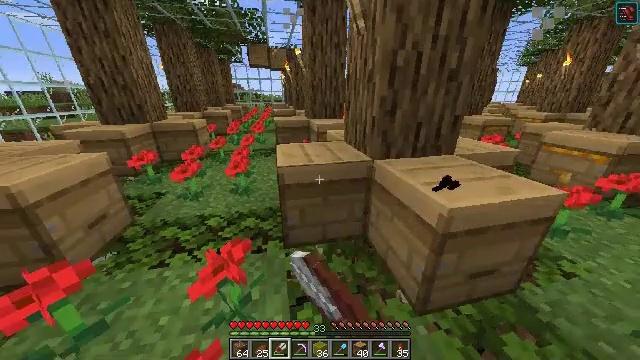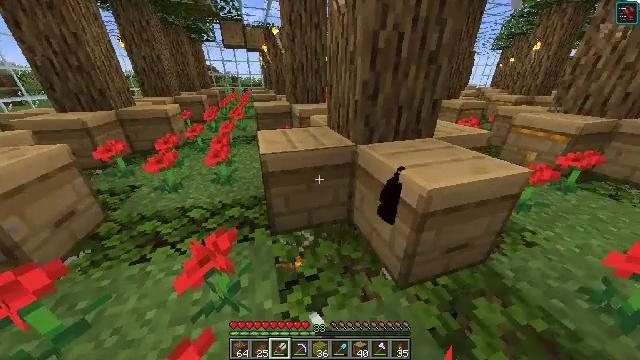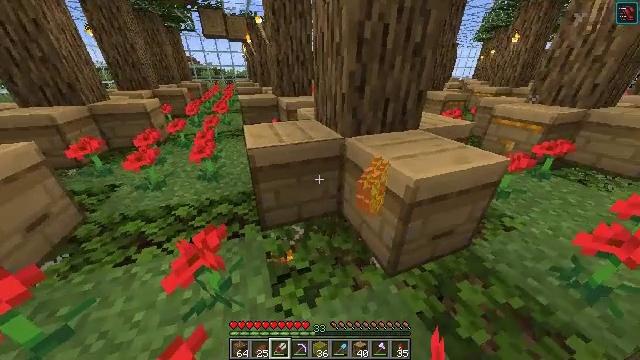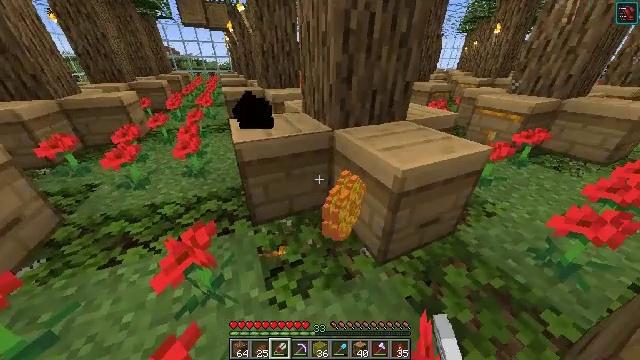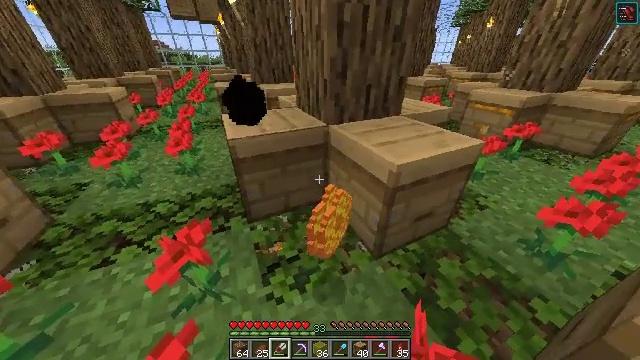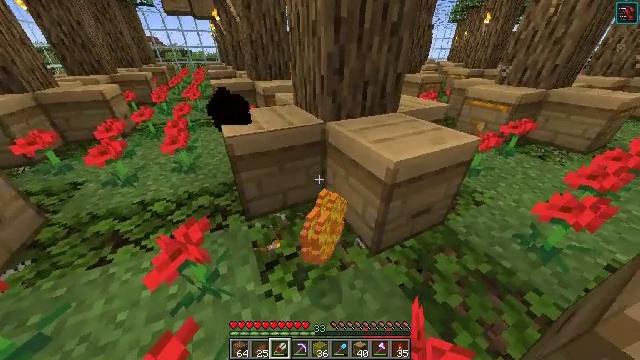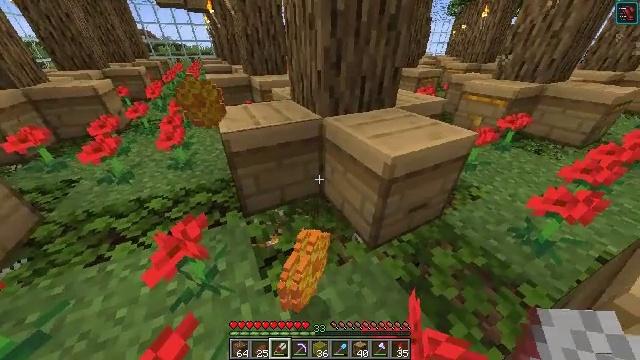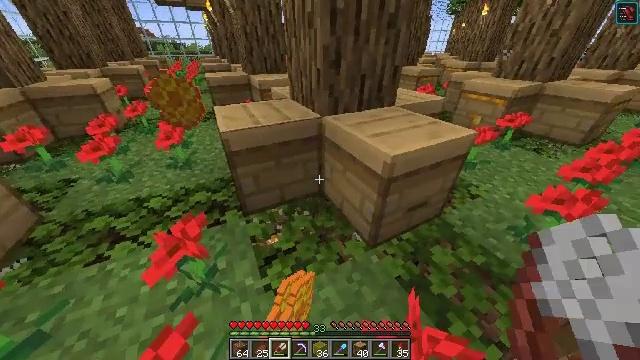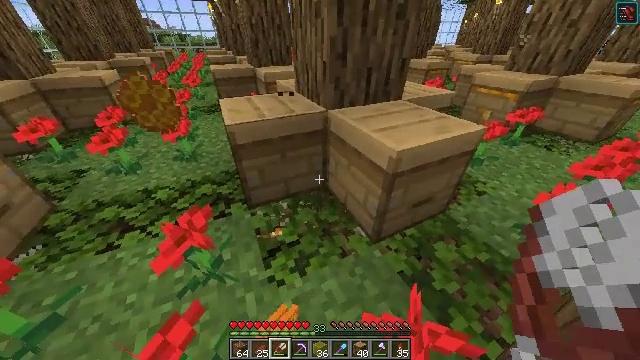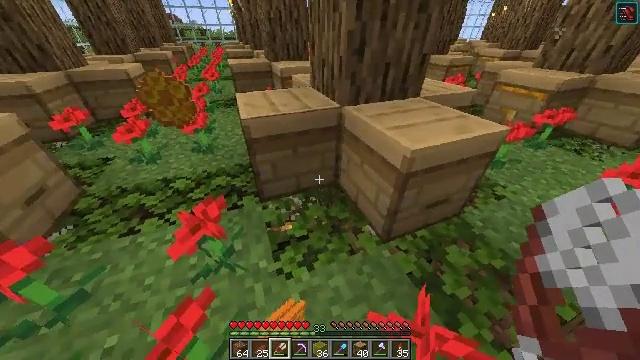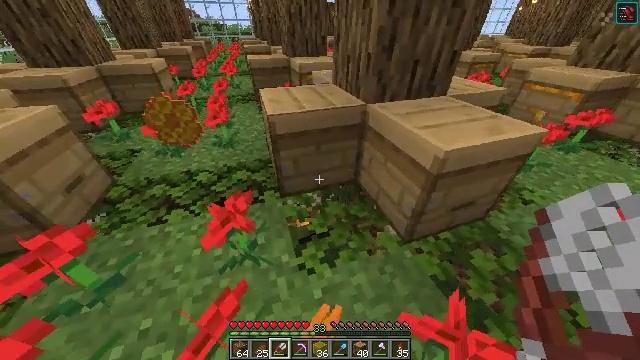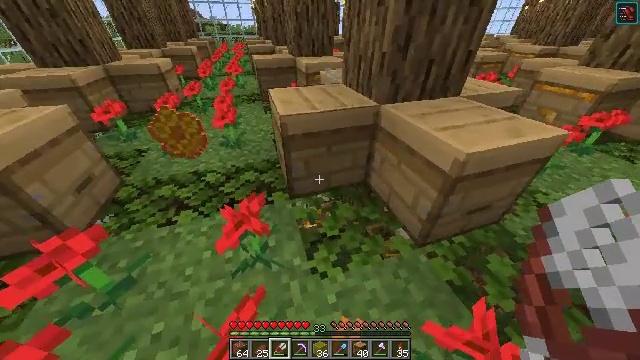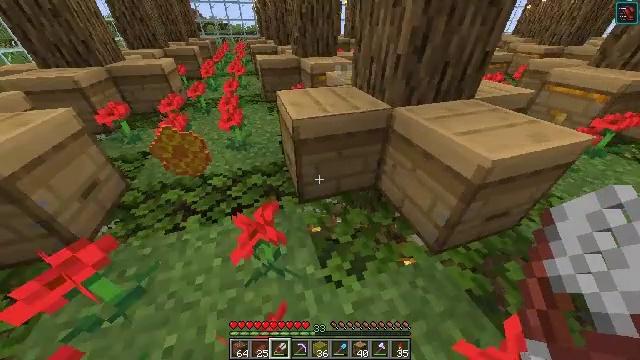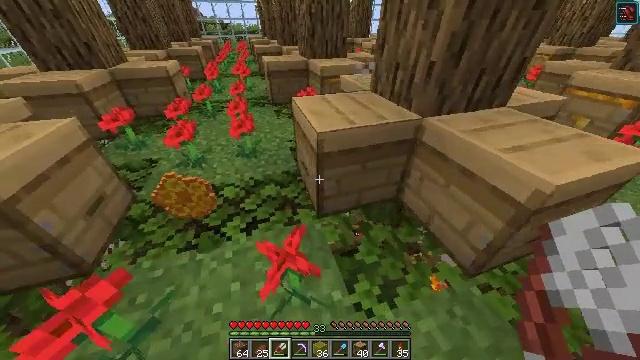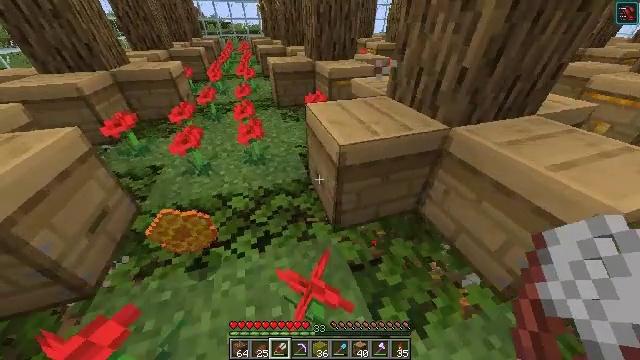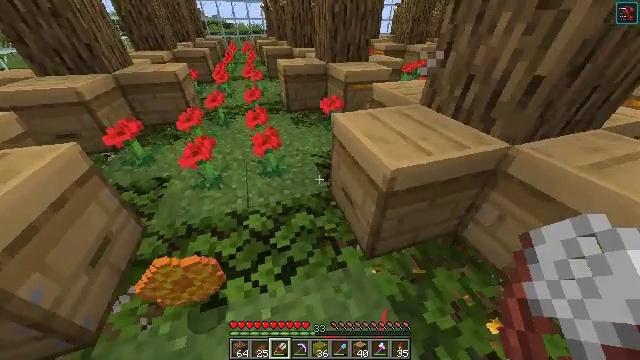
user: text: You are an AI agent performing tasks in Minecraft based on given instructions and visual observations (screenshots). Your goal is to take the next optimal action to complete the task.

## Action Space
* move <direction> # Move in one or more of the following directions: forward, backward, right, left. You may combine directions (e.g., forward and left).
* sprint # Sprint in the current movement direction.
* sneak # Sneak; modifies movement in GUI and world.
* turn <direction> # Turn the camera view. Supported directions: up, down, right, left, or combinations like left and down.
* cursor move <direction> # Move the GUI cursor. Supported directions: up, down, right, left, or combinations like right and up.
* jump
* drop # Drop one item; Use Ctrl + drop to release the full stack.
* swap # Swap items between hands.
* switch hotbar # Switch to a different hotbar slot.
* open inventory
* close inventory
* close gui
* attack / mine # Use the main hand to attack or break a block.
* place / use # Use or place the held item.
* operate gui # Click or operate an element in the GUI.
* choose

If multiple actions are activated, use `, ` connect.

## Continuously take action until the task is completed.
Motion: motion action
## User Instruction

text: Open the crafting table to make a honeycomb block with honeycombs.
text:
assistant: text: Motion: turn right and down, attack / mine
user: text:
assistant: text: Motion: turn right and down, attack / mine
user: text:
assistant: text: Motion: turn right and down, attack / mine
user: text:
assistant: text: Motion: turn right and down, attack / mine
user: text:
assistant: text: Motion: attack / mine
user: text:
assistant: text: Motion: turn down, attack / mine
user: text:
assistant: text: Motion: attack / mine
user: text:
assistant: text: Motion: turn left and down, attack / mine
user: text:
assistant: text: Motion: turn left and down, attack / mine
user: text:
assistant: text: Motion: move left, turn left, attack / mine
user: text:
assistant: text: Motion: move forward and move left, attack / mine
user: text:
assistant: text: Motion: move forward and move left, attack / mine
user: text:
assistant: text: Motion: move forward and move left, attack / mine
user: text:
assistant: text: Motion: move forward and move left, attack / mine
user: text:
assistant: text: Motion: move forward and move left, attack / mine
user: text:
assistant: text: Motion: move forward and move left, attack / mine
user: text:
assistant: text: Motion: move forward and move left, attack / mine
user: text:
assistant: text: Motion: move forward and move left, attack / mine
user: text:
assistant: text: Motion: move forward, turn right and up, attack / mine
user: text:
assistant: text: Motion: move forward, turn right and up, attack / mine
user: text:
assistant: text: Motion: move forward, turn right and up, attack / mine
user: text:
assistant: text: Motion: move forward, turn right and up, attack / mine
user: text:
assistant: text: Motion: move forward, turn right, attack / mine
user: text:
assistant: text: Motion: move forward, attack / mine
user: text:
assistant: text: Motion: move forward, turn right, attack / mine
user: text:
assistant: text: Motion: turn right, attack / mine
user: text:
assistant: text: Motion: attack / mine and use / place
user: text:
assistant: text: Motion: turn left, attack / mine and use / place
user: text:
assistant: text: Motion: turn left and down, attack / mine
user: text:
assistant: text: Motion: turn left, attack / mine